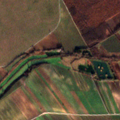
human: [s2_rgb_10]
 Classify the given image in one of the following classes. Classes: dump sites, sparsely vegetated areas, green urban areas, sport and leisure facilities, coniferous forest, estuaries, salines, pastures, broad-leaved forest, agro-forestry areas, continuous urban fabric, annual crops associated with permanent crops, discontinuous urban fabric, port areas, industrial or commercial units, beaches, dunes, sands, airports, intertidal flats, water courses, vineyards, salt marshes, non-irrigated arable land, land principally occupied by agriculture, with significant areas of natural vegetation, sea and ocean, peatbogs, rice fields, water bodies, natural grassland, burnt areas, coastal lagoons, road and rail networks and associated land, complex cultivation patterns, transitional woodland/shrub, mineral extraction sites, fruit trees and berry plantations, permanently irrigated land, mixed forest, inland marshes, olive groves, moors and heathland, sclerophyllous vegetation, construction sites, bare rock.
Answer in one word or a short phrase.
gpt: non-irrigated arable land, pastures, land principally occupied by agriculture, with significant areas of natural vegetation, broad-leaved forest